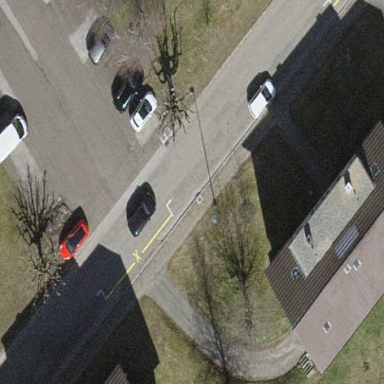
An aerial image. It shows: Street-side parallel parking area.